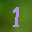
Label: 1